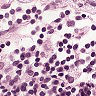
Metastatic tissue present: no